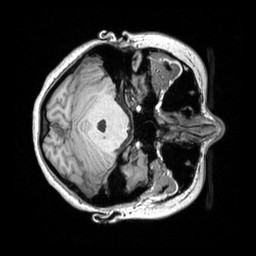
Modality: T1w
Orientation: axial
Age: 22
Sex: female
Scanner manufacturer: siemens
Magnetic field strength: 3 T
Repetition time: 2.53 s
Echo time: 0.00298 s